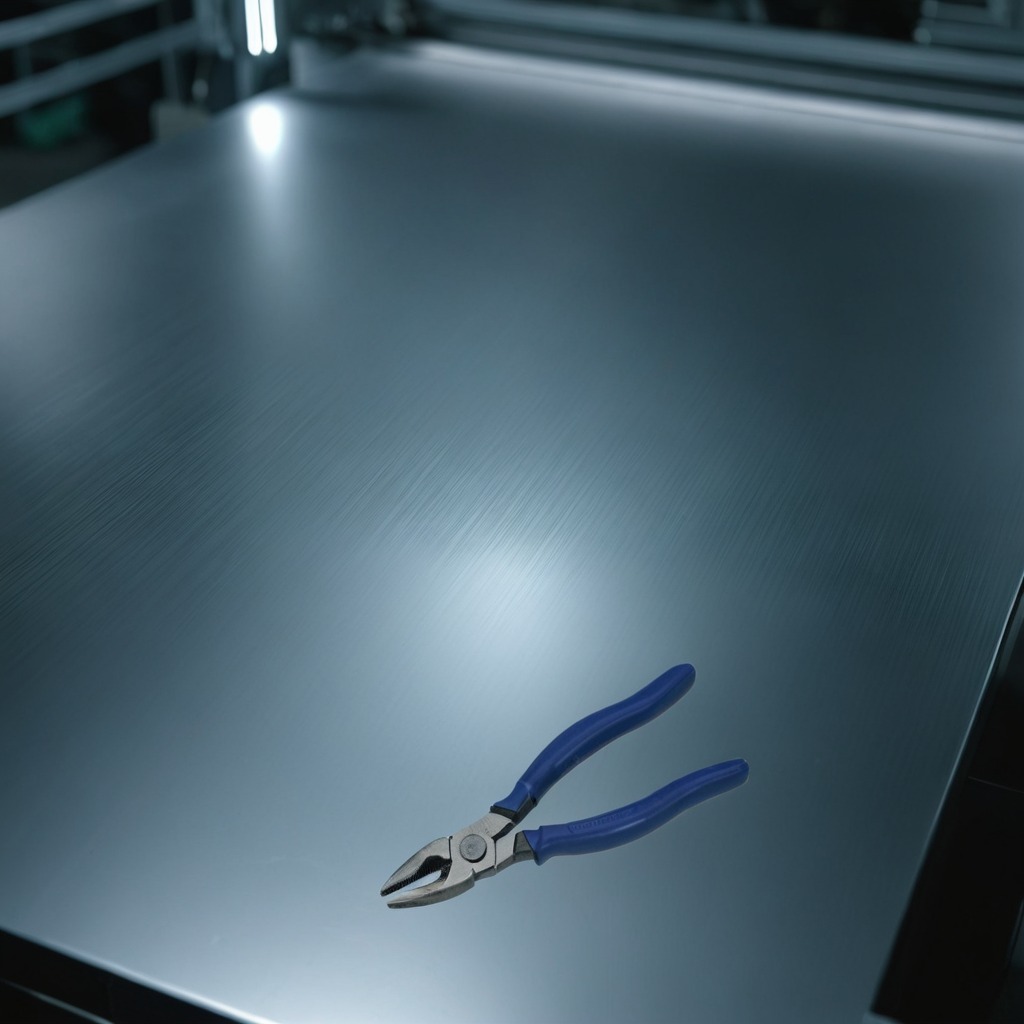
A plier is lying on a metal table in a machine shop under fluorescent lights.